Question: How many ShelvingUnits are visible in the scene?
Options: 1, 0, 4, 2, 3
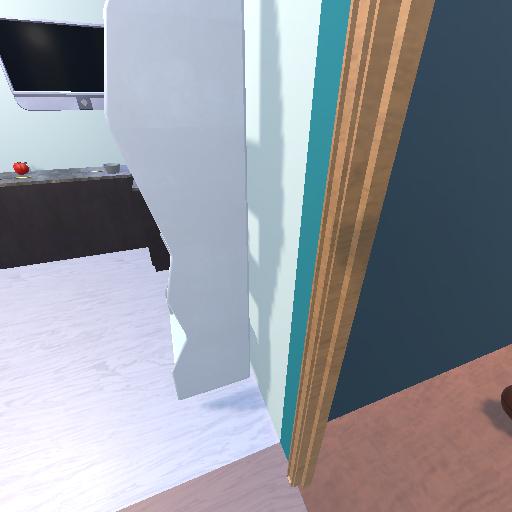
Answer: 1